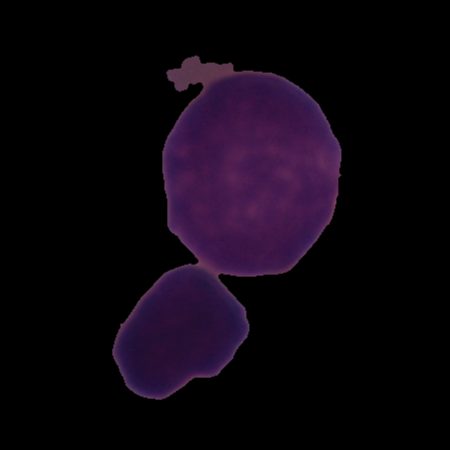
Label: healthy